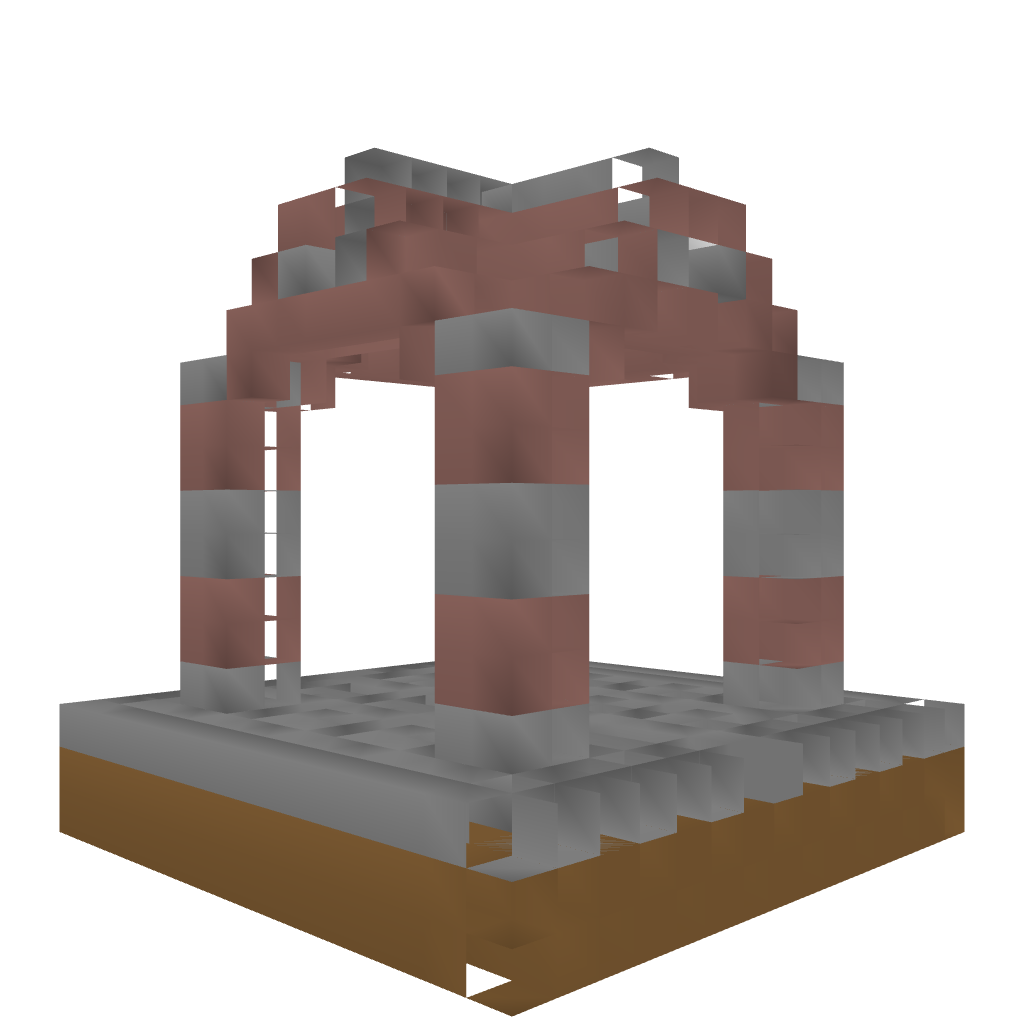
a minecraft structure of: Entrance Way bad low quality